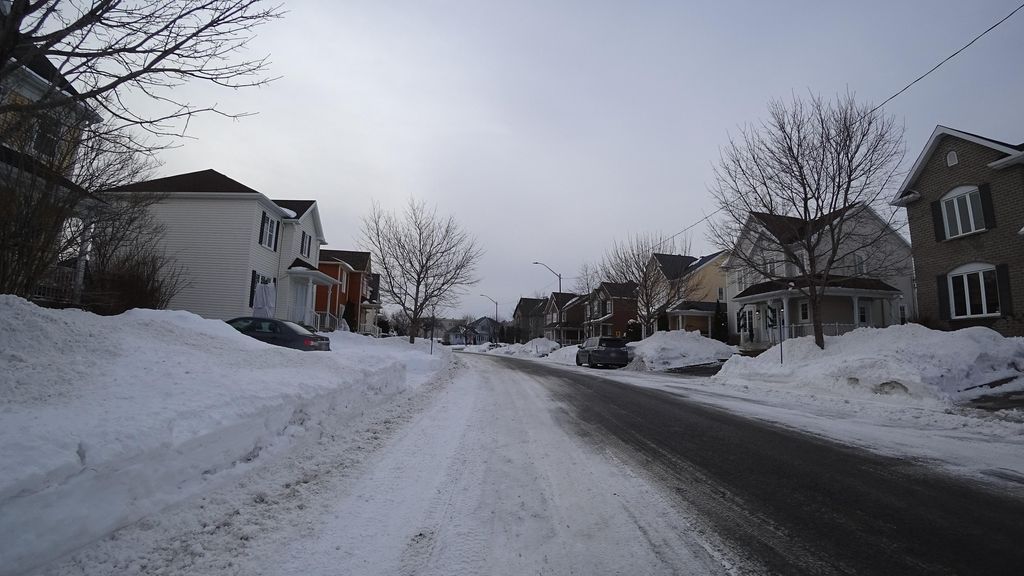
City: quebec_city